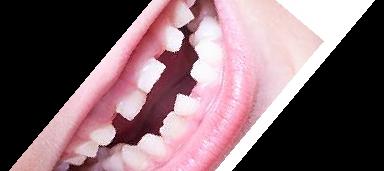
Condition: hypodontia